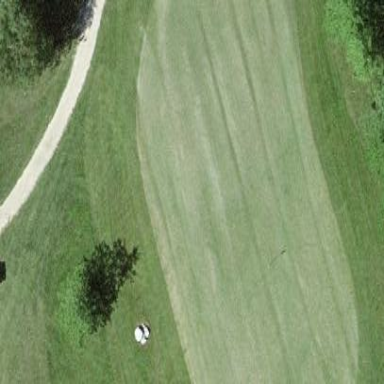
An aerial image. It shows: Grassy golf green.